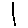
Label: line